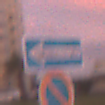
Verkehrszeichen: EinbahnstrasseLinksweisend
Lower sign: EingeschraenktesHalteverbot
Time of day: SunriseSunset
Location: Outdoor (Urban)
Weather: PartlyCloudy
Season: NotSpecified
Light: Natural